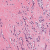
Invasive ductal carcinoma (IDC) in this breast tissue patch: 1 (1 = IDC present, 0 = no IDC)